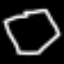
Label: octagon